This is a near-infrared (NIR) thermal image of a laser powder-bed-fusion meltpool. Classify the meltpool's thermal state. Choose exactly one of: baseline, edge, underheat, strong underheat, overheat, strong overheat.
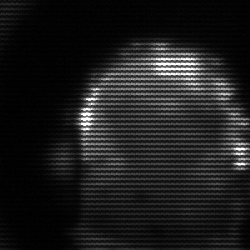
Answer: baseline